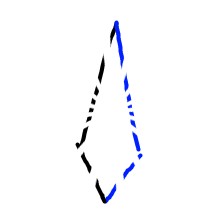
Shape: kite